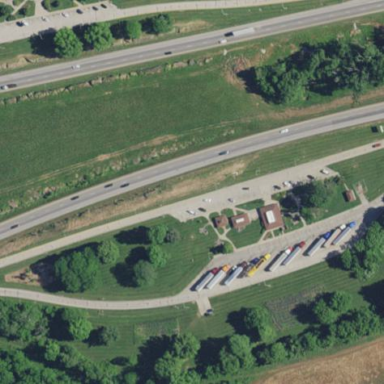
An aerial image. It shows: Rest area along the road.